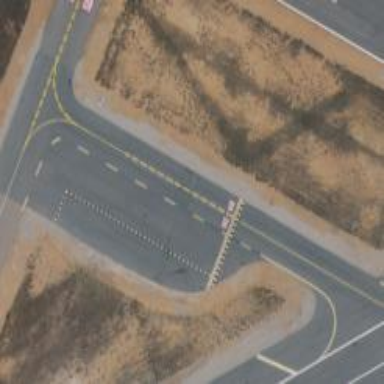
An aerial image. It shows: View of taxiway at the airport.